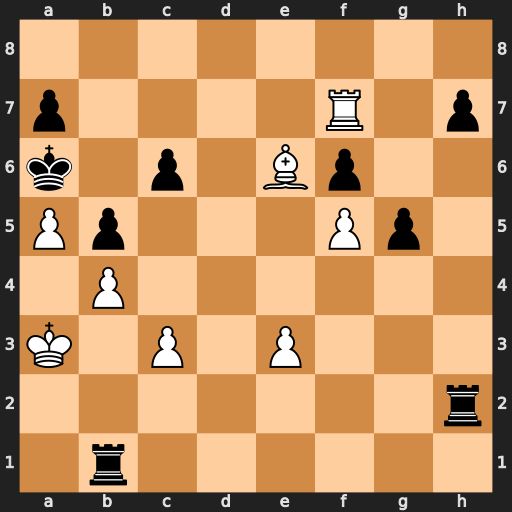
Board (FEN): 8/p4R1p/k1p1Bp2/Pp3Pp1/1P6/K1P1P3/7r/1r6
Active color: w
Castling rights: -
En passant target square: -
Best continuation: Bc8#